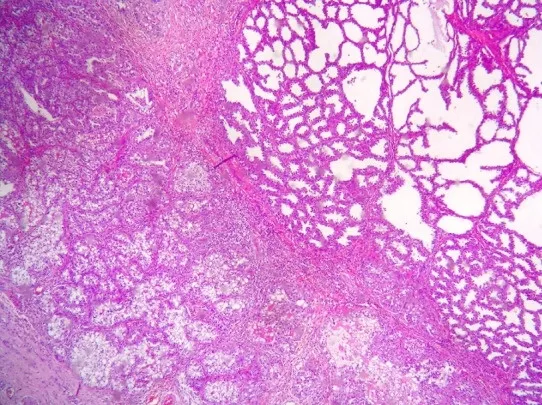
Glands are focally arranged in a lobular pattern similar to that in breast tissue and show cystic changes and apocrine-type secretion. (a H&E x40) (b H&E 200).
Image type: pathology (h&e)